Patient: sex F, age 54
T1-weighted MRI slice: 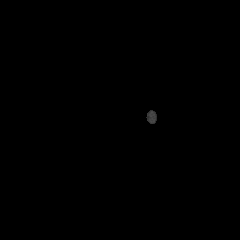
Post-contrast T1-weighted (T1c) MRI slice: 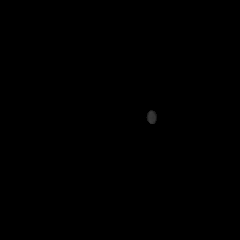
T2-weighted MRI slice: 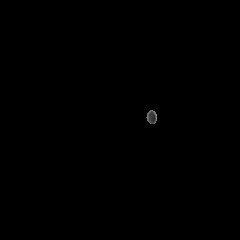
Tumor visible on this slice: no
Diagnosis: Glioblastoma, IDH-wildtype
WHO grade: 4